Question: I very new to SignalR and I am trying to integrate it with an AngularJS site and WebAPI. I followed greate <URL> example to begin with. However, as I mentioned, the website I am working on will live on a different server to the WebAPI project.
In my dev environment I have set up a local site for Angular, hosted in IIS on localhost:60000/127.0.0.1:60000 and the WebAPI lives on localhost:31374 (in VS2013, using IIS Express.) This is to simulate the 2 different servers the projects will live on.
In my Angular project I am trying to connect to the SignalR hub by doing the following:
'''
var connection = $.hubConnection();
$.connection.hub.url = "http://localhost:31374/signalr";
//$.connection.url = "/signalr";
//$.conenction.baseUrl = "http://localhost:31374";
this.proxy = connection.createHubProxy('foos');
console.clear();
// start connection
console.log(connection);
connection.start();
this.proxy.on('newFoo', function (data) {
$rootScope.$emit("newFoo", data);
});
'''
The result in the console looks like this:

In my code you can see in that I am trying to set the hub url (and in the comments just below it, that I have tried to set the connection object's properties manually.) However, in the screenshot you can see that neither the URL or the baseURL is what I set it to be, in fact the baseURL still points back to the Angular site on <URL>.
What am I missing?
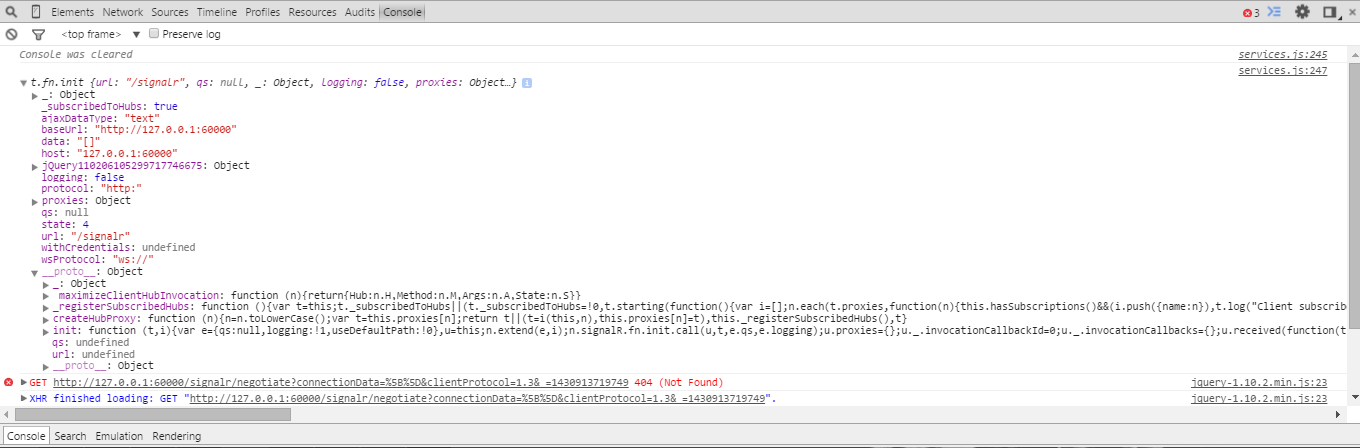
Answer: This set up looks a little off. Specifically, perhaps your 'connection.start()' call is not correct. I've done this in Angular with a cross domain server with the following setup which works fine
'''
var proxy;
$(function () {
$.connection.hub.url = 'http://localhost:31374/signalr';
$.connection.hub.start({ xdomain: true })
.done(function () {
console.log('Connected. connectionId : ' + $.connection.hub.id);
})
.fail(function () {
console.log('Could not connect!');
});
proxy = $.connection.yourServerHubName;
proxy.client.yourClientHubMethod = function () {
// your client hub functions
};
});
'''
Also be sure to check you are loading the proper generated .js file in your HTML
'''
<script src="//localhost:31374/signalr/hubs"></script>
'''